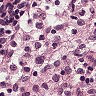
Metastatic tissue present: no